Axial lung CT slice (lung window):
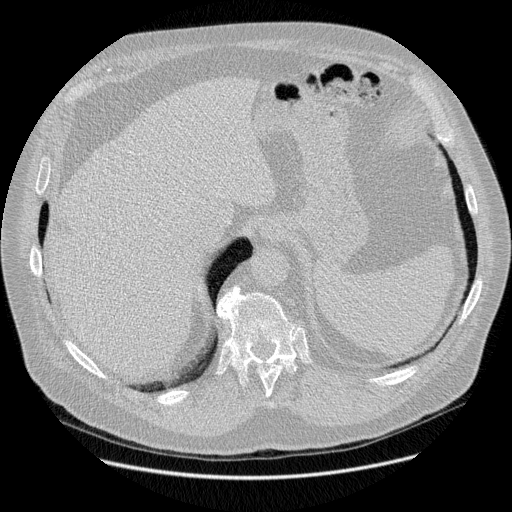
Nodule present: no